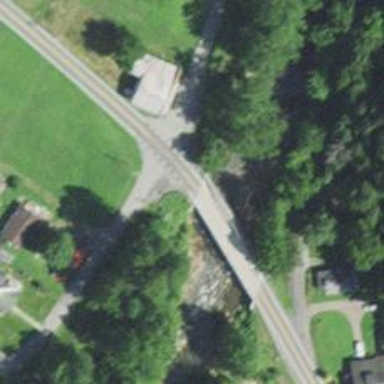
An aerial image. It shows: Tertiary link road passing over bridge.